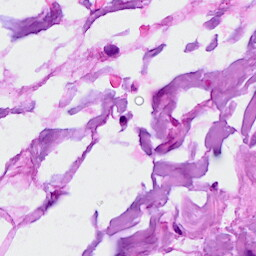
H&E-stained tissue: Breast